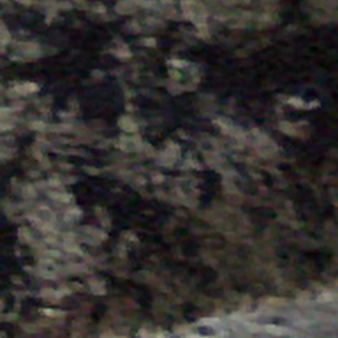
Label: other